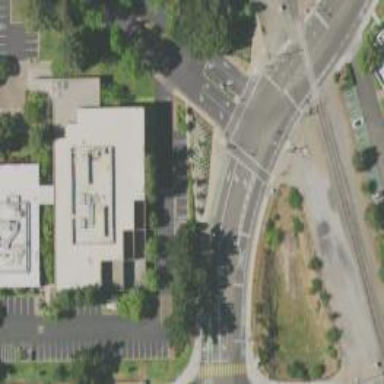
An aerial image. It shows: Tertiary road with separate sidewalk.